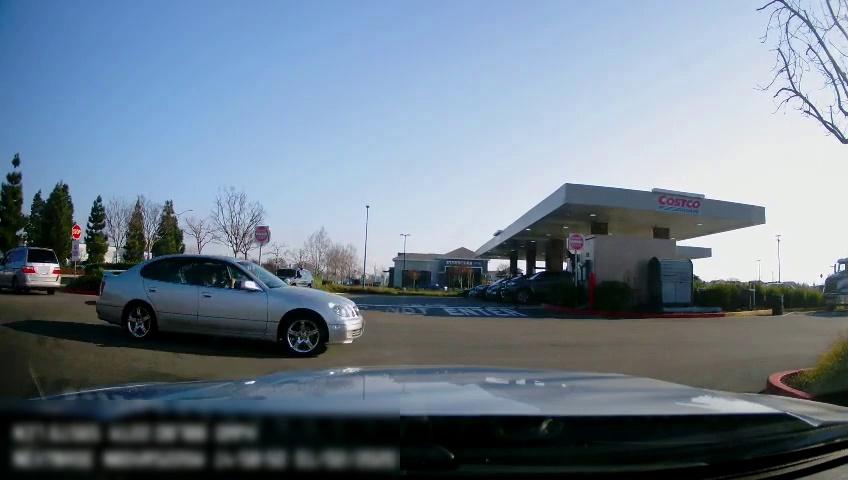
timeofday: Day
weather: Sunny
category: Drivable Space
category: Vehicles | Truck
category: Vehicles | SUV
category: Vehicles | Car
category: Vehicles | SUV
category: Vehicles | SUV
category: Vehicles | SUV
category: Traffic | Signs
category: Traffic | Signs
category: Traffic | Signs